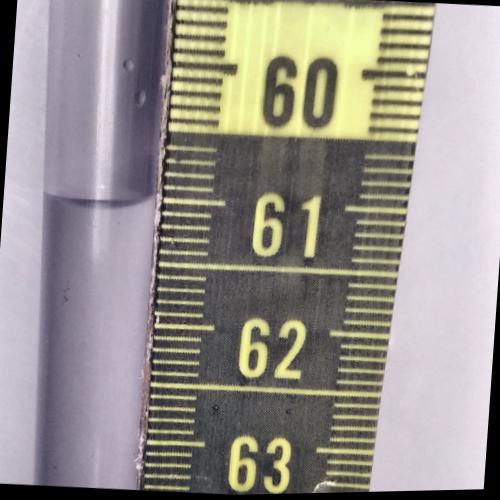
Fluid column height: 61.0 cm